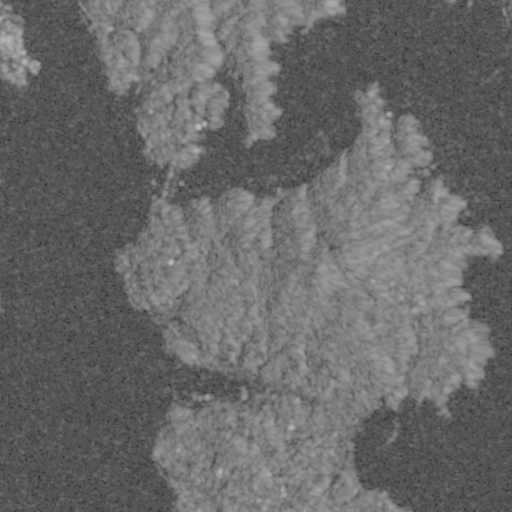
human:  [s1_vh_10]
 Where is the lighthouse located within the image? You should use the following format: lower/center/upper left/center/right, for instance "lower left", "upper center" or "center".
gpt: The lighthouse is located in the upper center of the image.
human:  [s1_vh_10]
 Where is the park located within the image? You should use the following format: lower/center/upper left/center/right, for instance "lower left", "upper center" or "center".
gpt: The park is located in the upper left of the image.
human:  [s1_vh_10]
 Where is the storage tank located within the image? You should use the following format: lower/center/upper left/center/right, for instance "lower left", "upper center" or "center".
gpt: The storage tank is located in the upper left of the image.
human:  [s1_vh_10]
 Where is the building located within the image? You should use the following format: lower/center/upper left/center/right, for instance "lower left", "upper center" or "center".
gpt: There is no building in the image.

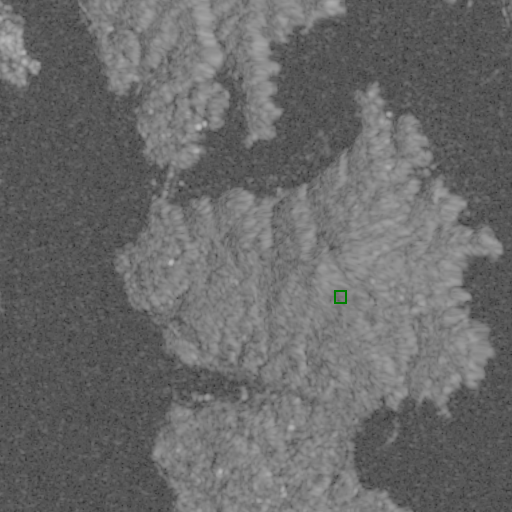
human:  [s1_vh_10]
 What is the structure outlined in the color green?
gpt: The structure outlined in green is a parking lot.
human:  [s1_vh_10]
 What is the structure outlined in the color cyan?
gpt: There is no cyan outline.